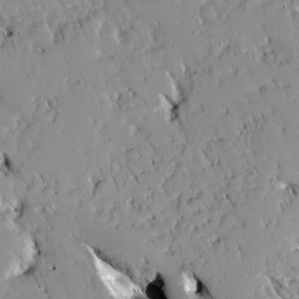
Label: non_frost